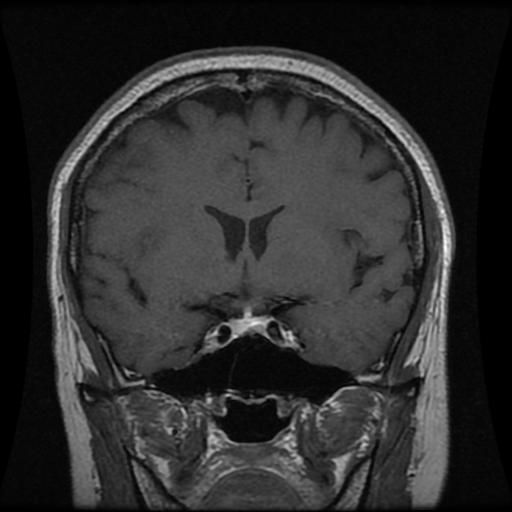
Label: pituitary